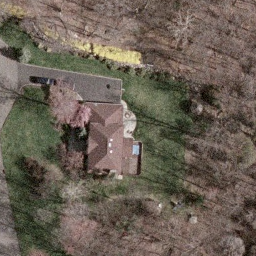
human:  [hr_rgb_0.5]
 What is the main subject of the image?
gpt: sparse residential